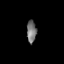
Tissue: prostate
Cell type: T cells
Senescence score: 0.235
Nuclear area (px): 209
Mean DAPI intensity: 116.579